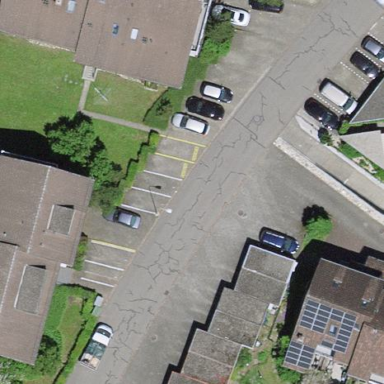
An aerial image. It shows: Group of garages.